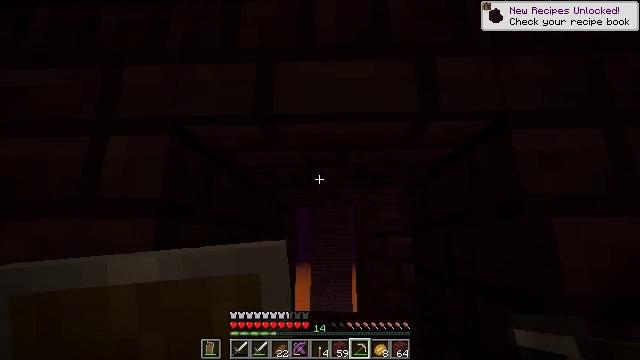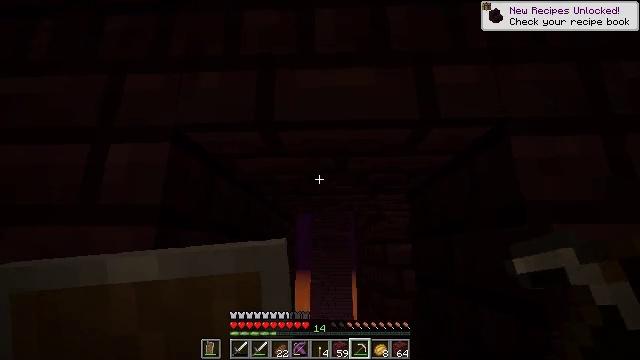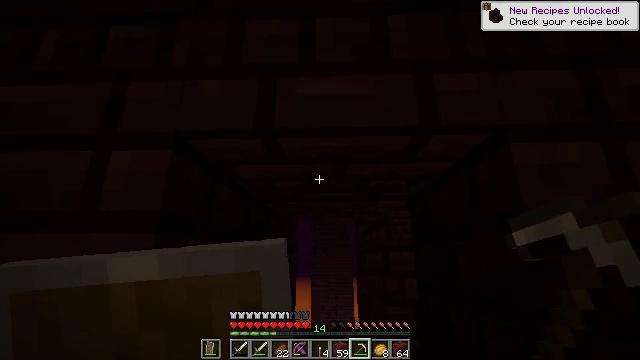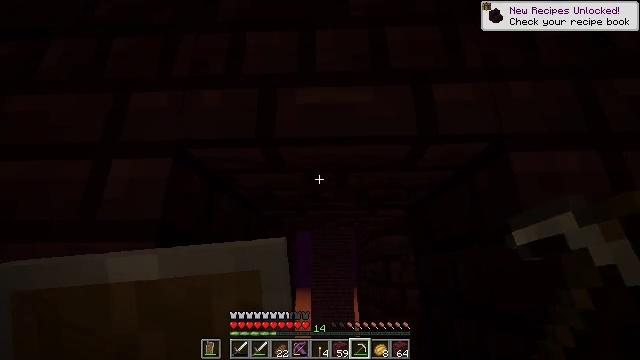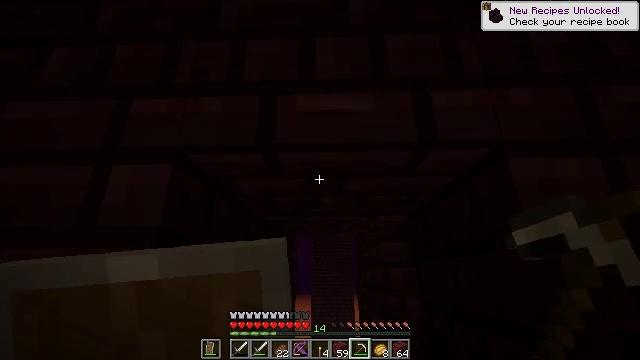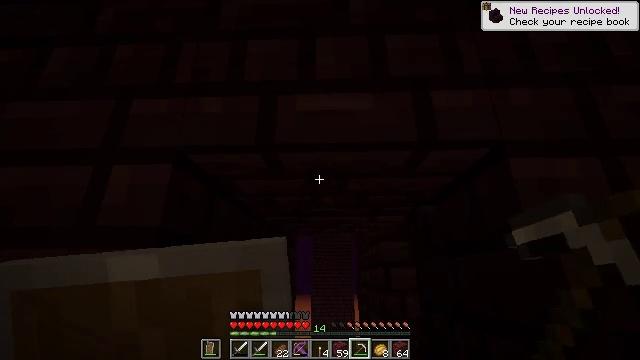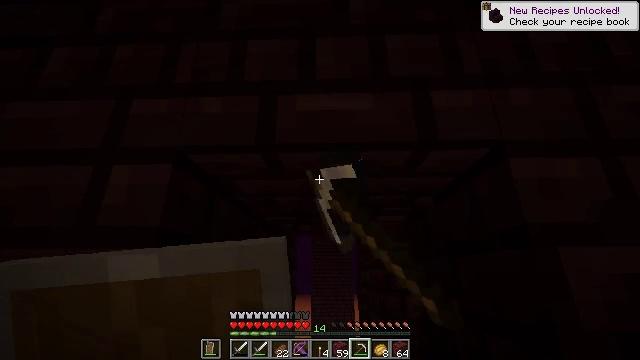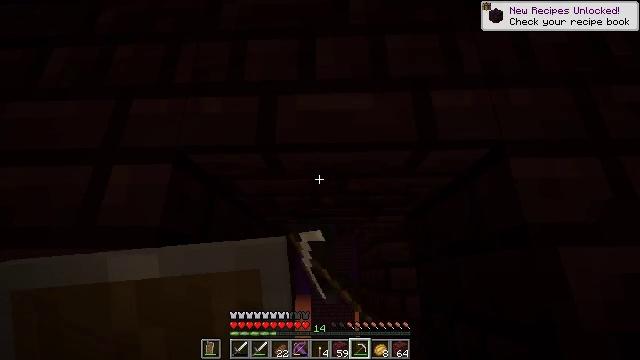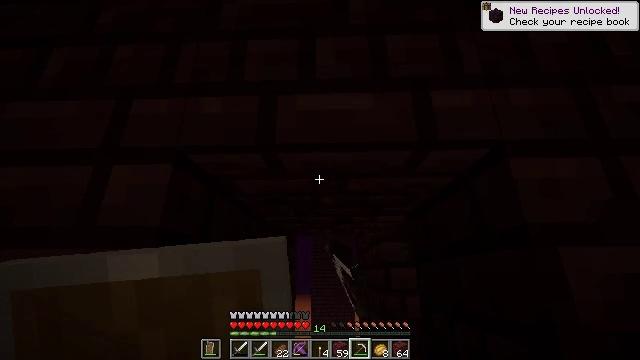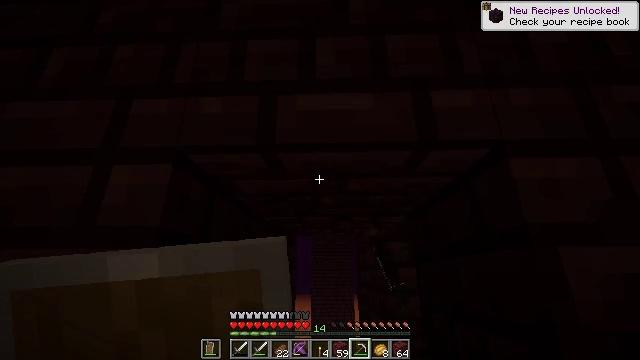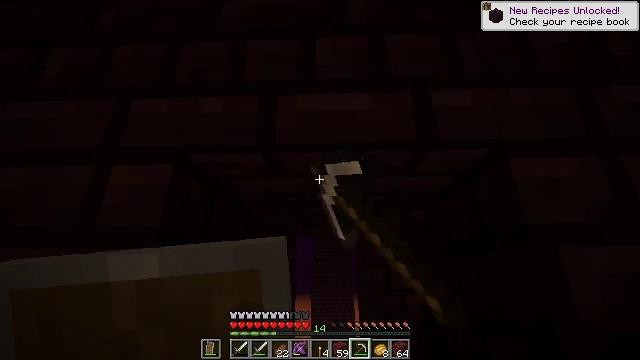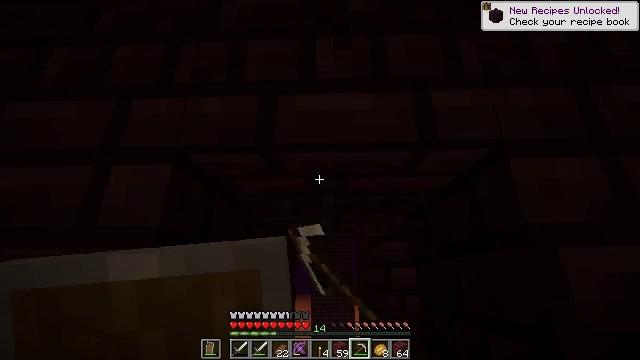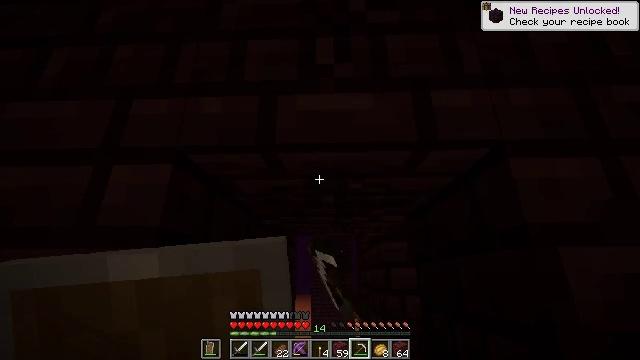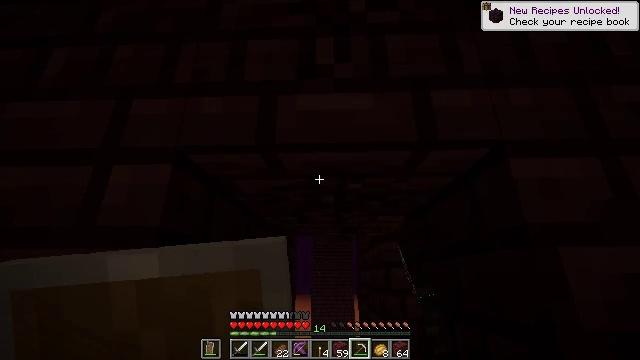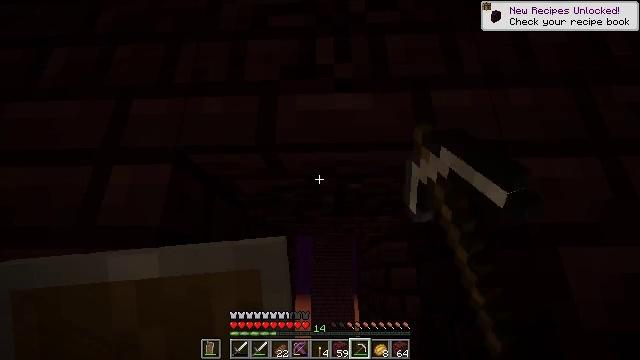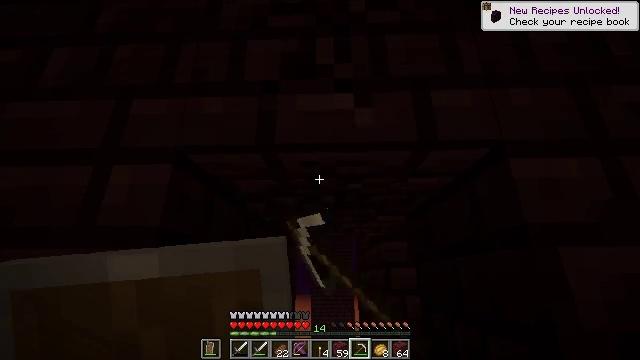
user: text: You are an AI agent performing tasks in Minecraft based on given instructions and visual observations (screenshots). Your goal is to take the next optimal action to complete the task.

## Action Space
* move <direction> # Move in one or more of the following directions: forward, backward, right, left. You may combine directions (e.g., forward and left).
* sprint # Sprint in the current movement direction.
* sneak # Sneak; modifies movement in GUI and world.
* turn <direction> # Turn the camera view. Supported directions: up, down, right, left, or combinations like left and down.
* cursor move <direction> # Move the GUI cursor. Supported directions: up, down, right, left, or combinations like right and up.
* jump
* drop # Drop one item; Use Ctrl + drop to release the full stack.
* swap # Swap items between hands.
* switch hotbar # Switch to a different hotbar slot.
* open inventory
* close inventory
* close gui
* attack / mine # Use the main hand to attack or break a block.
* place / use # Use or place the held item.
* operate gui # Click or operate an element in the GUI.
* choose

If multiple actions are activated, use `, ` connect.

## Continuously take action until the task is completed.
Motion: motion action
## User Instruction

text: Collect nether bricks for building.
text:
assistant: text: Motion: turn up
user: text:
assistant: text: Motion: turn up
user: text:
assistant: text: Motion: turn up
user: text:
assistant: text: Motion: turn up
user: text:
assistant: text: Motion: attack / mine
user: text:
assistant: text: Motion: attack / mine
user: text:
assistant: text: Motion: attack / mine
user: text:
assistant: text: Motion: attack / mine
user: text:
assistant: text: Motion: attack / mine
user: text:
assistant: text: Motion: attack / mine
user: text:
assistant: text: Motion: attack / mine
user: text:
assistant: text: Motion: attack / mine
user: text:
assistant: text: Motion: attack / mine
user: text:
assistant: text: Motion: attack / mine
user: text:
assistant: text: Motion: attack / mine
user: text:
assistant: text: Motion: attack / mine
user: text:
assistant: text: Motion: attack / mine
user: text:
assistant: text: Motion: attack / mine
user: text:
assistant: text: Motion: attack / mine
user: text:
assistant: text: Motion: attack / mine
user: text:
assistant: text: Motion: attack / mine
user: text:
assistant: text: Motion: attack / mine
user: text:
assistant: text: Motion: attack / mine
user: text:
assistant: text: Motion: attack / mine
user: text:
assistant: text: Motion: attack / mine
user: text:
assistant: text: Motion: no_op
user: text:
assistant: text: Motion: turn right and down
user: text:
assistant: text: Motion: turn right and down
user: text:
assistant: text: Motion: turn down
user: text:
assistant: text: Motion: turn down